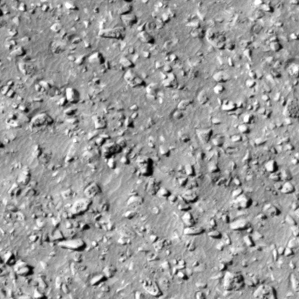
Label: non_frost